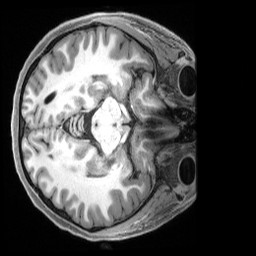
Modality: T1w
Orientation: axial
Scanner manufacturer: siemens
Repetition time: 2.5 s
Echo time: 0.00231 s